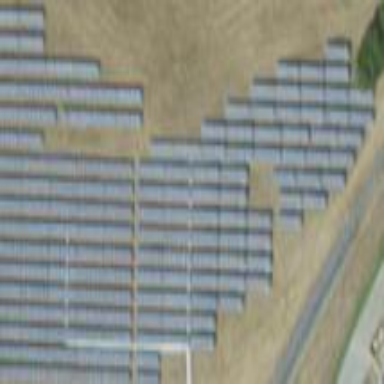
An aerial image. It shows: Solar power plant using photovoltaic technology to generate electricity.